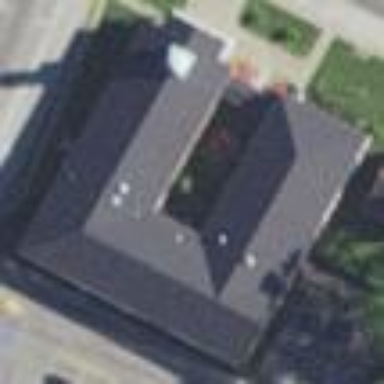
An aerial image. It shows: Beautiful church building.